Current action and preconditions to check: trajectory_clear

Your task: For each precondition in the list above, predict whether it will hold at this action.

Consider the current scene as observed from the mobile robot's camera, and analyze the predicted future states of all dynamic agents (e.g., people, animals, vehicles, or any moving entities) within the NEXT SECOND.

IMPORTANT: Only answer "very likely" if you are absolutely certain—based on strong, clear evidence—that a dynamic agent will violate the precondition in the predicted future state. Do NOT answer "very likely" for unlikely, ambiguous, or low-probability risks.

Ask yourself for each precondition: Is there a high probability, with clear and convincing evidence, that the predicted future states of any dynamic agent will interfere with the predicted future state of the currently executing action within the NEXT SECOND, causing that precondition to fail?

Assess the risk level based on these predictions. Use "likely" or "very likely" if motions create a clear risk of interference.

Use "neutral" or "improbable" if agents are nearby but their predicted paths are clearly diverging or non-conflicting.

Failure Risk Categories: "very improbable", "improbable", "neutral", "likely", "very likely"

Answer Format: Output ONLY the probability_of_failure value from these categories: "very improbable", "improbable", "neutral", "likely", "very likely"

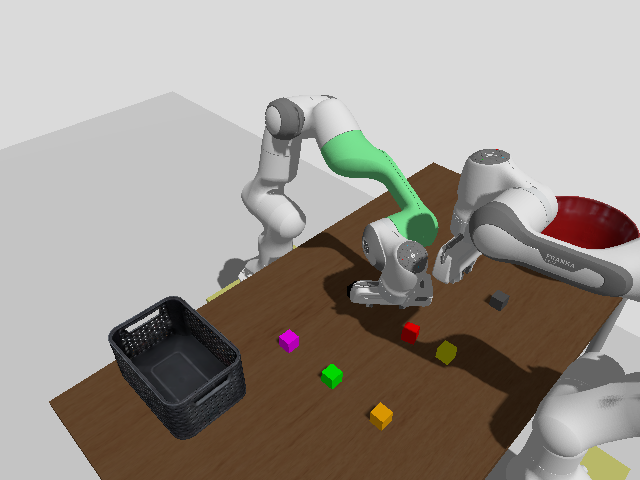

Answer: improbable